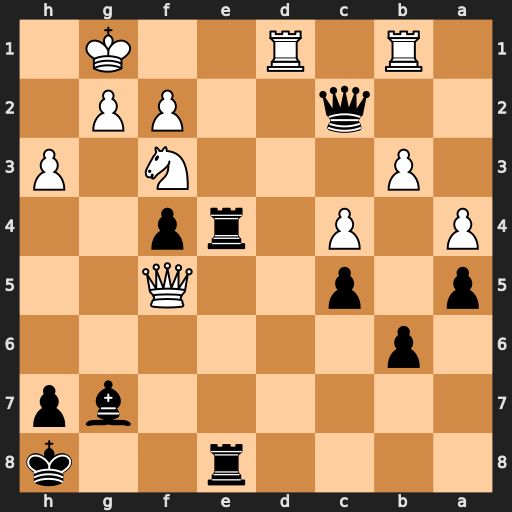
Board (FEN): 4r2k/6bp/1p6/p1p2Q2/P1P1rp2/1P3N1P/2q2PP1/1R1R2K1
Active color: b
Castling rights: -
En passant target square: -
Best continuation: Re1+ Rxe1 Rxe1+ Rxe1 Qxf5 Re8+ Bf8